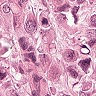
Metastatic tissue present: yes